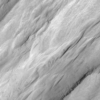
Label: not_dusty